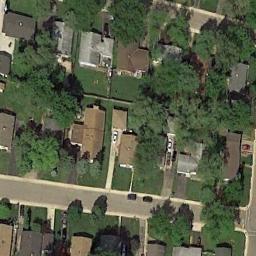
Label: residential